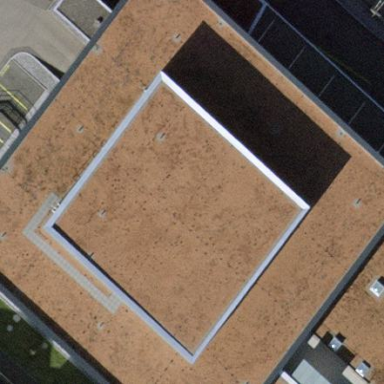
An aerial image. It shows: Office building.